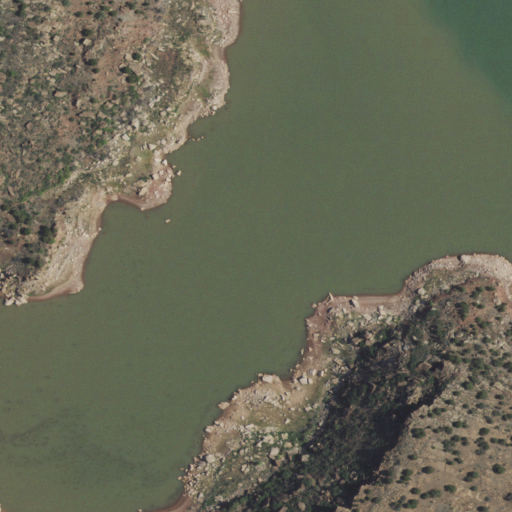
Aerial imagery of valley in New Mexico named Four V Canyon containing herbaceous wetlands, shrub, open water, and grassland